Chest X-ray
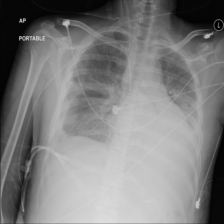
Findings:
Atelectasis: positive
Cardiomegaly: negative
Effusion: positive
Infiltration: negative
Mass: negative
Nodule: negative
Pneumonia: negative
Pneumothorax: negative
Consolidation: positive
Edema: negative
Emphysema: negative
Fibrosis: negative
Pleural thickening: negative
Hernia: negative